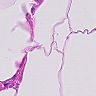
Metastatic tissue present: no